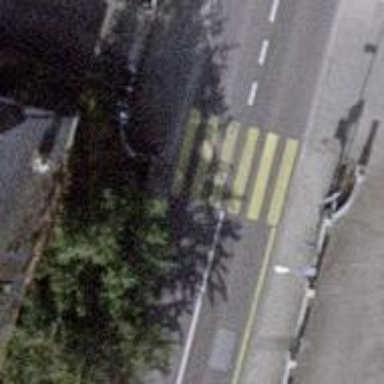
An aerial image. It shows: Zebra crossing for pedestrians.